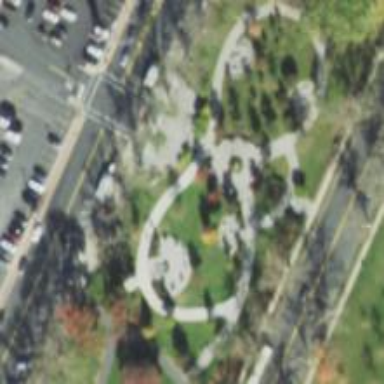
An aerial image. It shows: Memorial site with historic significance.